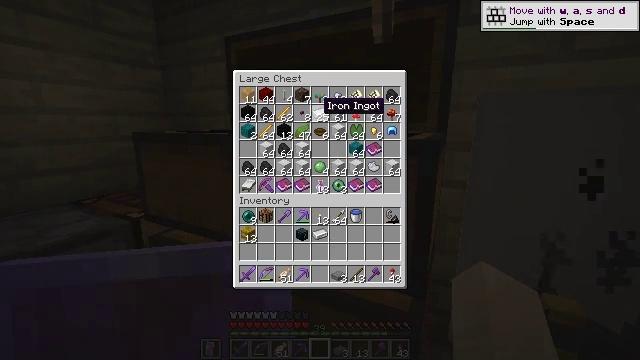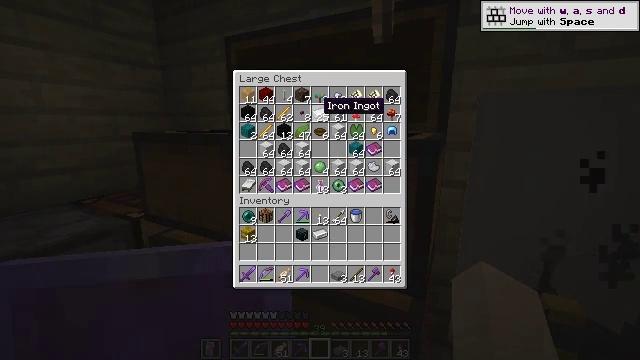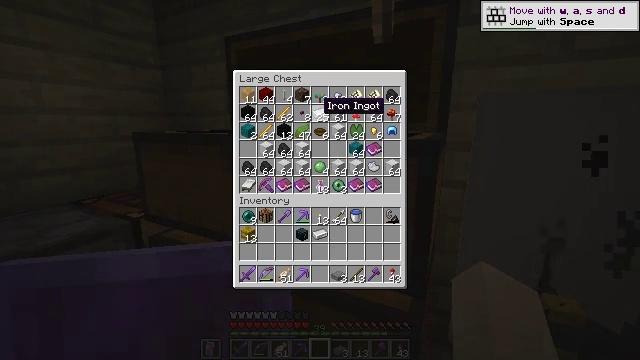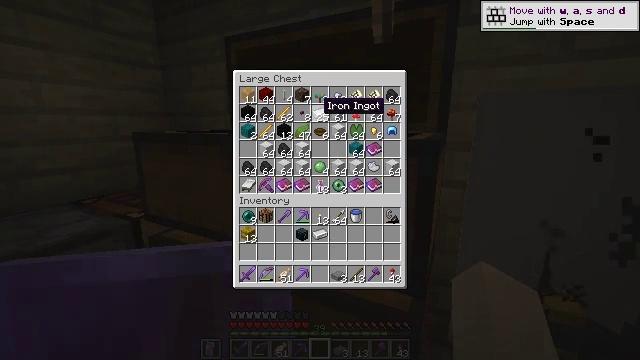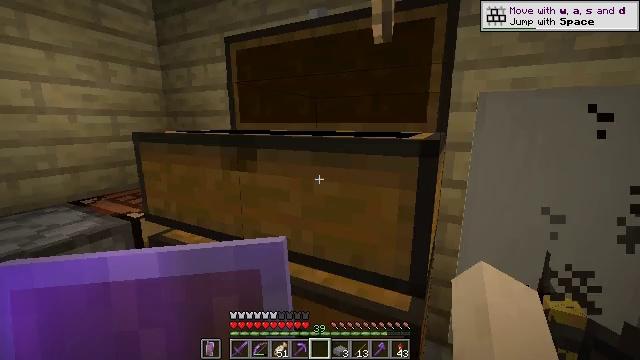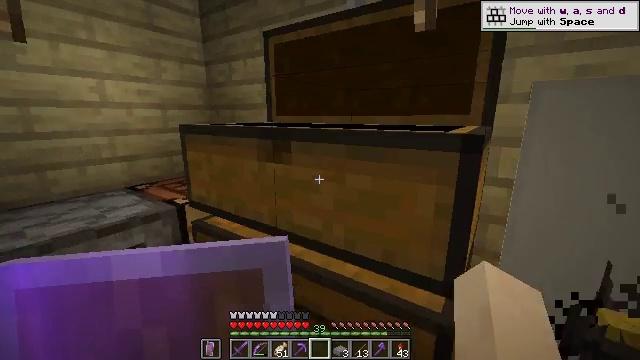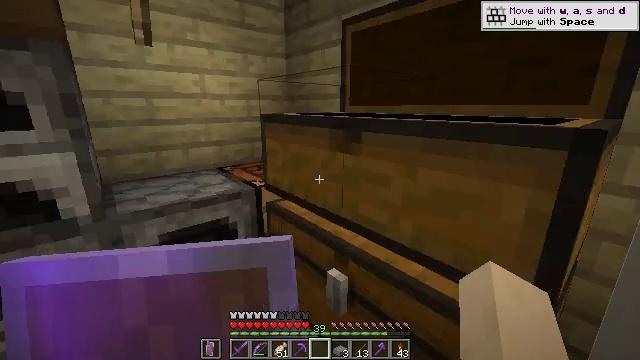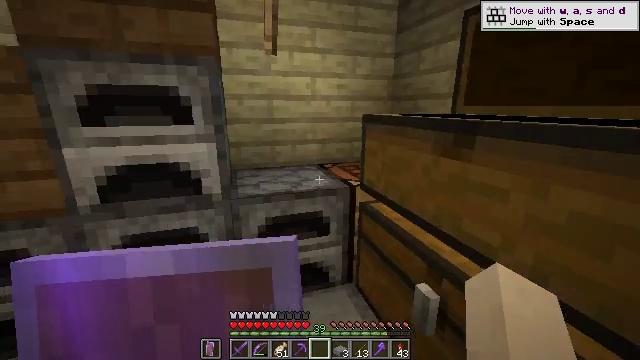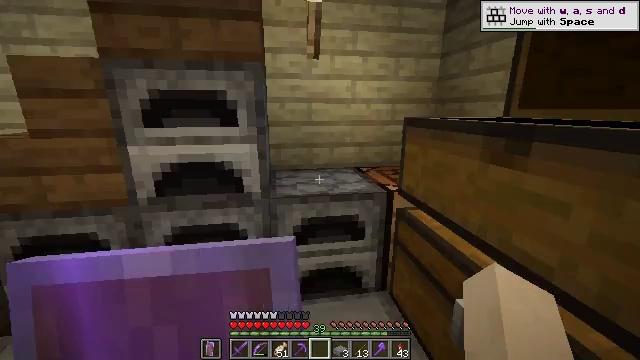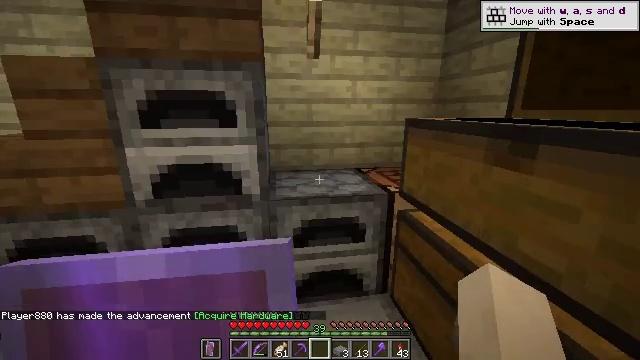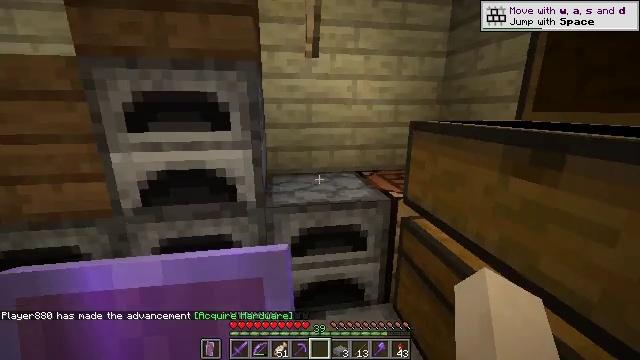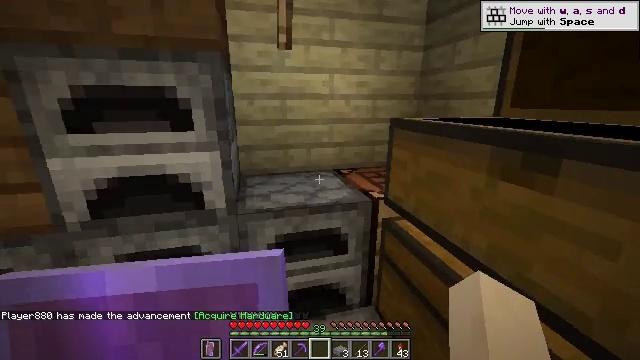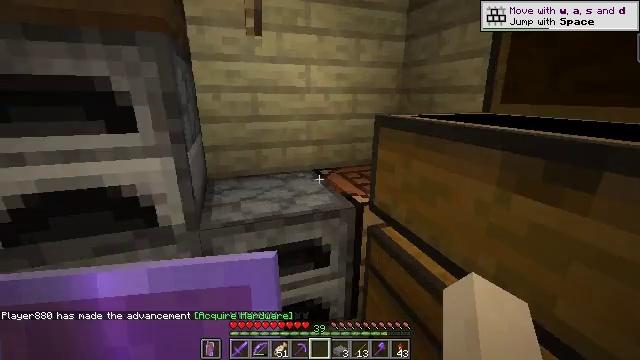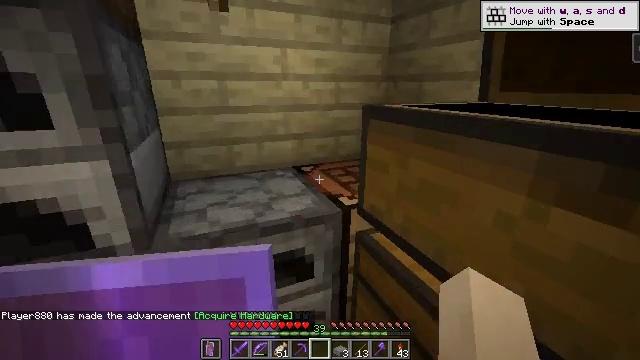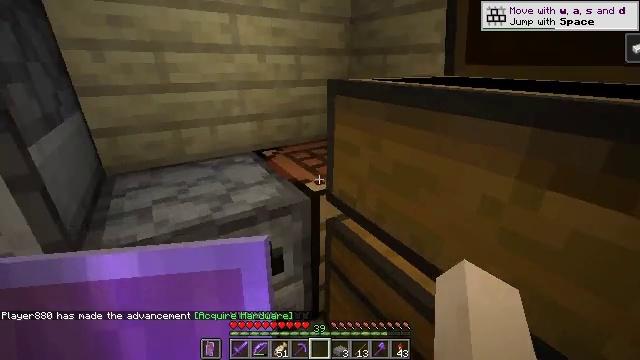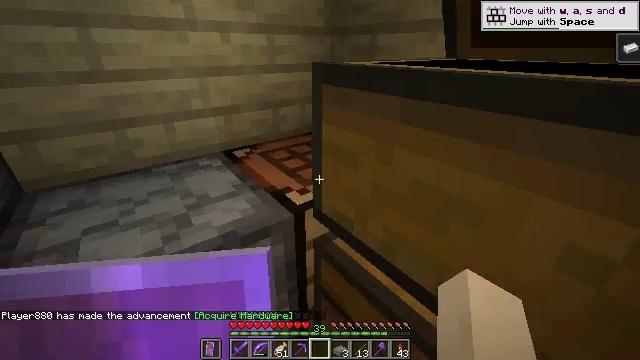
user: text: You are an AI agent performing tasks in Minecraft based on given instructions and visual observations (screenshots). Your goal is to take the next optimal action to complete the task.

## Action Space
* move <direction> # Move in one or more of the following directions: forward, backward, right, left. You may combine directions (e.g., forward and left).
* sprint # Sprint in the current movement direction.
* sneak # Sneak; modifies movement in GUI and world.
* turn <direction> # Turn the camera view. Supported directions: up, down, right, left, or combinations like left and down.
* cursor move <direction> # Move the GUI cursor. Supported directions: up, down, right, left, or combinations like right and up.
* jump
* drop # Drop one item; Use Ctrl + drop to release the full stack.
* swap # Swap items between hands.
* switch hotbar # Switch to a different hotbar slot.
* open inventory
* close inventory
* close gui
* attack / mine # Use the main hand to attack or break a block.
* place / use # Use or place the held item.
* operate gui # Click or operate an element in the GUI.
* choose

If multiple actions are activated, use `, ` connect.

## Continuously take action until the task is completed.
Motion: motion action
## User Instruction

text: Create a stonecutter using necessary resources.
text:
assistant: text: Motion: no_op
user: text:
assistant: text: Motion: no_op
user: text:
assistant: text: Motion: no_op
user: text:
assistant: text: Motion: no_op
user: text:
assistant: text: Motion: turn left and down
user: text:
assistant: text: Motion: turn left and down
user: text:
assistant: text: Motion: turn left
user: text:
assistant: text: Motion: turn left
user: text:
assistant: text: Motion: move forward
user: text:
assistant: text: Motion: move forward
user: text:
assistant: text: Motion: move forward, turn right and down
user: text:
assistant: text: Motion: move forward, turn right and down
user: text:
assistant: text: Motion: move forward, turn right and down
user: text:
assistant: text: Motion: move forward, turn right and down
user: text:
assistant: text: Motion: move forward, turn right and down
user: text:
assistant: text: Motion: move forward
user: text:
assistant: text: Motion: move forward, turn left and down
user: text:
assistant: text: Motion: move forward, turn left and down, jump
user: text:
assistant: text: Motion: move forward, turn right and down, jump
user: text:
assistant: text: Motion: turn right and down
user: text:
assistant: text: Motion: turn right and down
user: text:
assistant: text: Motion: no_op
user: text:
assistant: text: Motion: turn left
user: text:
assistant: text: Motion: turn left
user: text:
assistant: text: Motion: turn left
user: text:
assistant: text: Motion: no_op
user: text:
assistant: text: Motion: no_op
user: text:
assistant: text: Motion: no_op
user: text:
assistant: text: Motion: use / place
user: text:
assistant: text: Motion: use / place